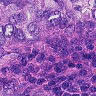
Metastatic tissue present: yes